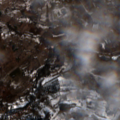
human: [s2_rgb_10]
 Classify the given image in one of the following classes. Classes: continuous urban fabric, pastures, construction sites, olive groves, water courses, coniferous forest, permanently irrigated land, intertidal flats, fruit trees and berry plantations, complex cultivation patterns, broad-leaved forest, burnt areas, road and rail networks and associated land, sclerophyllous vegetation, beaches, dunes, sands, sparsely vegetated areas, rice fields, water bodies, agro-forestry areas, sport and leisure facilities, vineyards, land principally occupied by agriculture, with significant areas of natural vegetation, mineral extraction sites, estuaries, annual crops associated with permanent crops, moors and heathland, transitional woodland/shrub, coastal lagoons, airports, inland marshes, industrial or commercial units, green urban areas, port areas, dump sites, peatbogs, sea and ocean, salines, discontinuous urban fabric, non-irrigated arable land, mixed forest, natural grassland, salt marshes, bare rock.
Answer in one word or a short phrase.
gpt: land principally occupied by agriculture, with significant areas of natural vegetation, broad-leaved forest, transitional woodland/shrub